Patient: sex F, age 56
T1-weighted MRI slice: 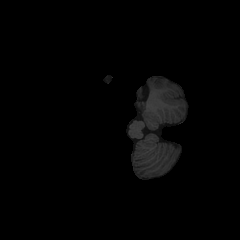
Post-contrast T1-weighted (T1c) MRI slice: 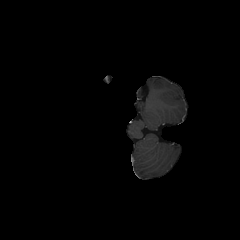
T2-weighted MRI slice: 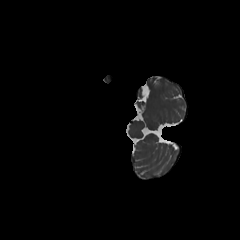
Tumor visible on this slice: no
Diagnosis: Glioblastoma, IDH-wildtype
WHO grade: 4